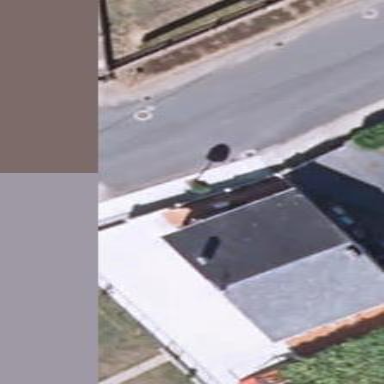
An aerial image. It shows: Simple and straightforward house.